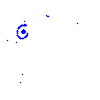
Particle: electron